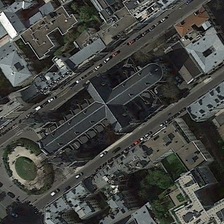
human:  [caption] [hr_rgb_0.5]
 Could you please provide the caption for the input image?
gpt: the white church is located in the center of the square .

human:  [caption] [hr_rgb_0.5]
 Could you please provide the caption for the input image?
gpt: many buildings and some green tree are in two sides of a church .

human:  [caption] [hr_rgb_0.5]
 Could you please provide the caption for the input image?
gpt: on either side of the white church are red buildings .

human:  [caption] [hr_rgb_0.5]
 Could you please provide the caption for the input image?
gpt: many buildings and some green tree are in two sides of a church .

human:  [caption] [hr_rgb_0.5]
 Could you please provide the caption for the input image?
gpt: the white church is located in the center of the square .